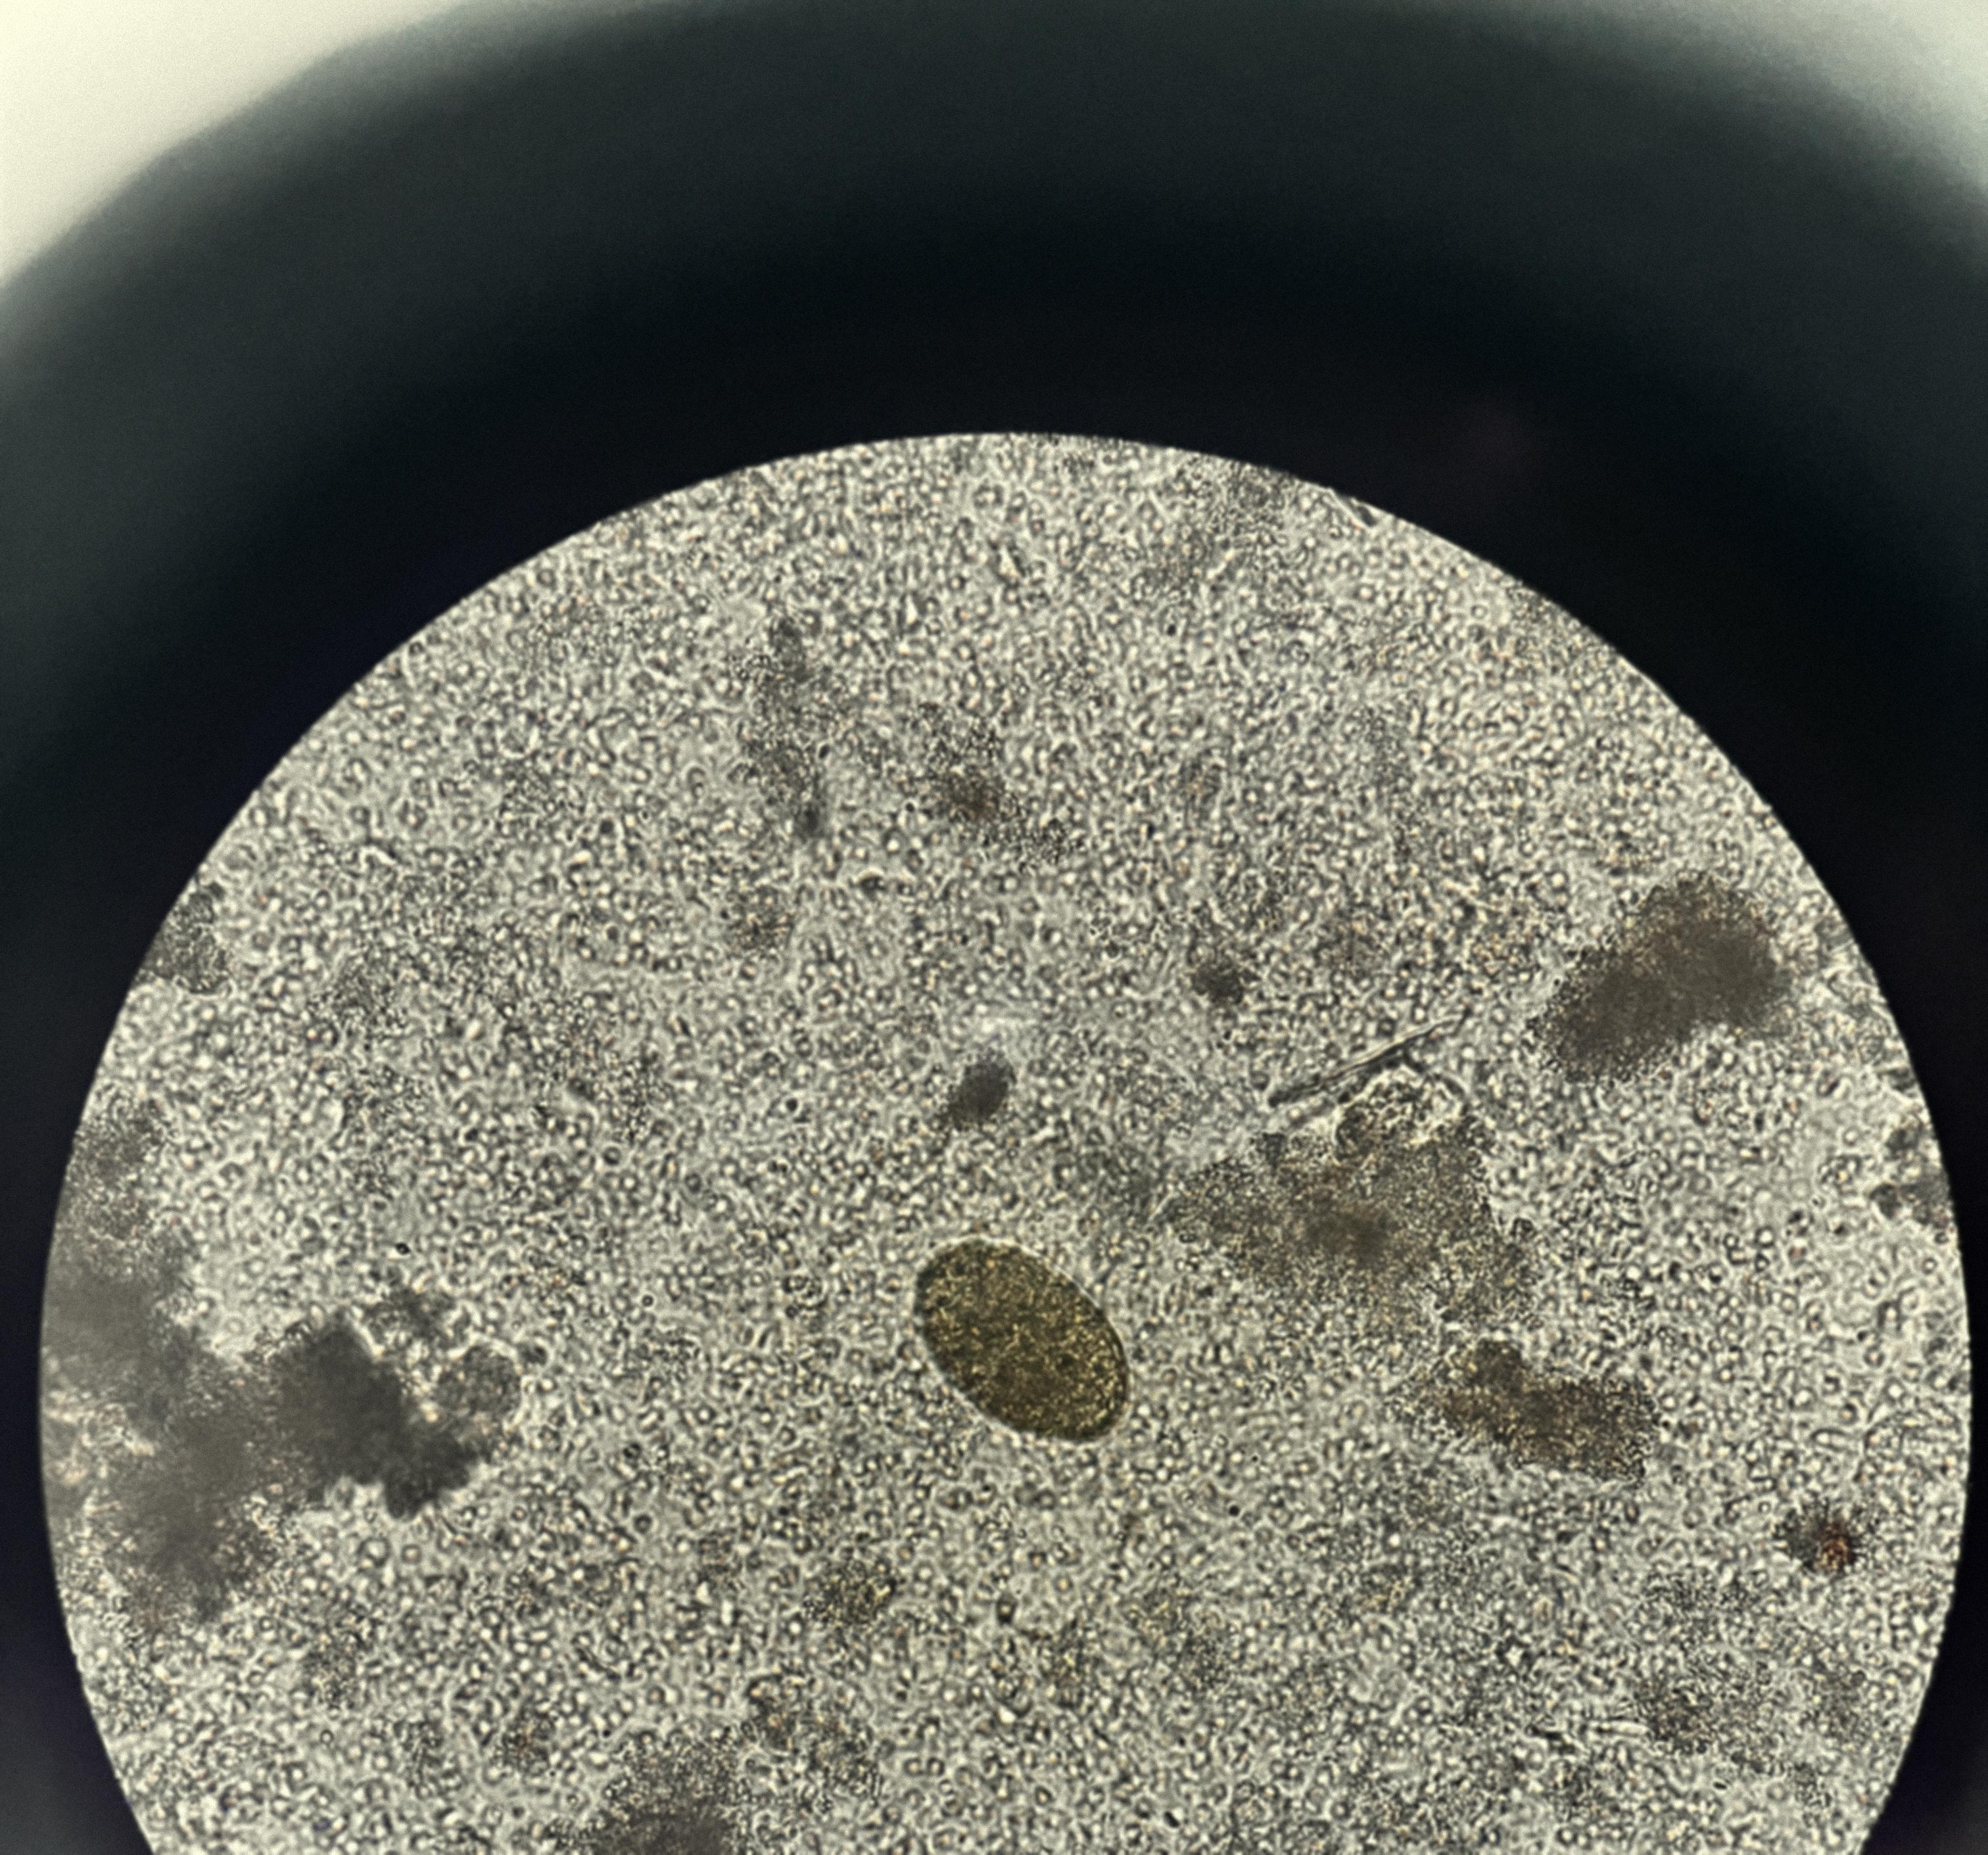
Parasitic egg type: Paragonimus spp